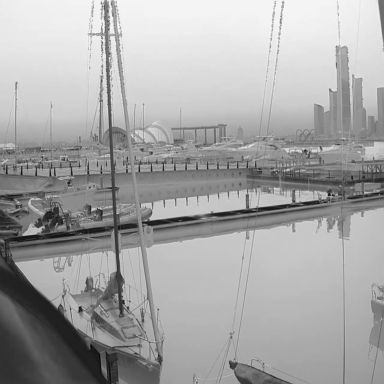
There are three canoes in the infrared image.